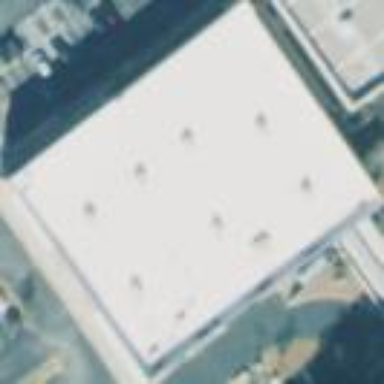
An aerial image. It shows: Building.